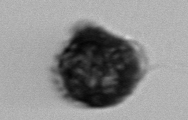
Label: Gonyaulax